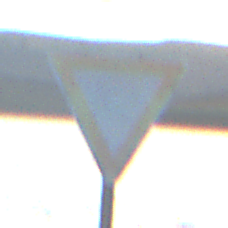
Verkehrszeichen: VorfahrtGewaehren
Umgebung: Outdoor, RoadRail
Tageszeit: SunriseSunset
Wetter: PartlyCloudy
Licht: Natural
Jahreszeit: NotSpecified
Kontrast: LowContrast